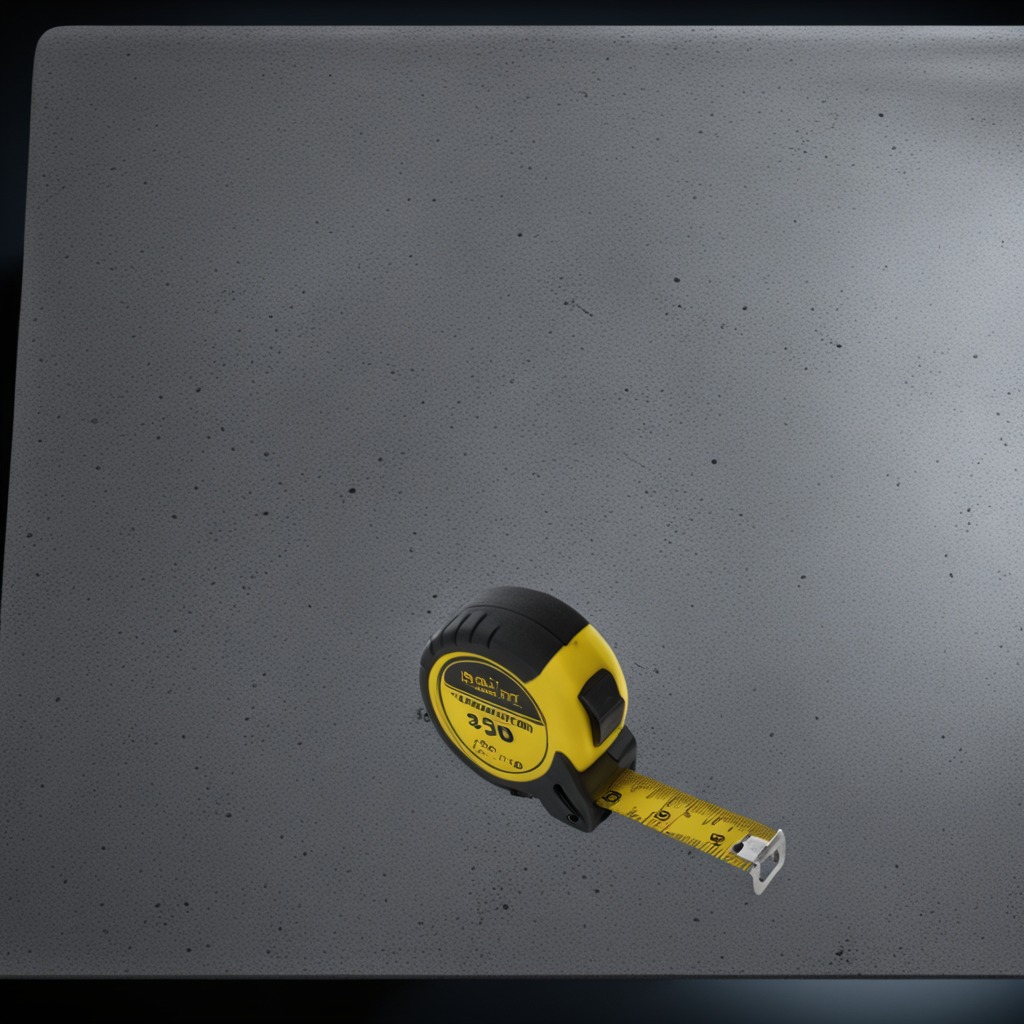
A measuring tape lies on a clean granite table inside a workshop at night dim ambient light soft shadows worn but